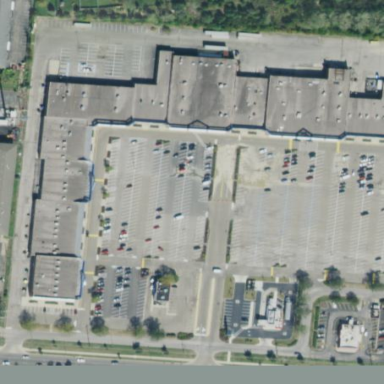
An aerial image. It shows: Mall.